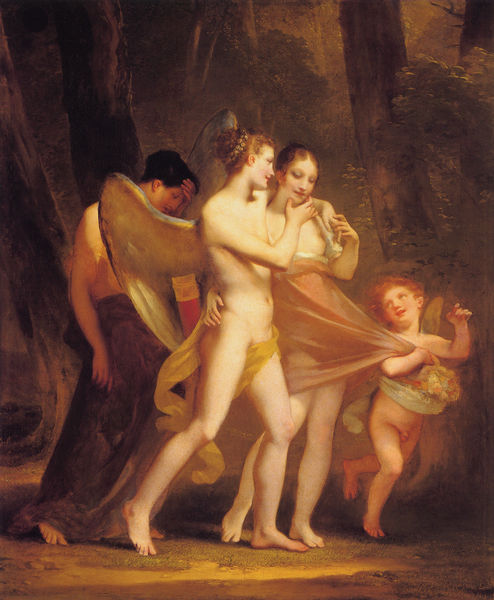
Titel: L'Amour séduit l'Innocence, le Plaisir l'entraîne, le Repentir suit, Die Liebe verführt die Unschuld, das Vergnügen bewirkt es, die Reue folgt
Künstler: Pierre Paul Prudhon
Institution: Privatsammlung
Schlagwörter: akt, baum, berg, dunkel, flügel, gemälde, gruppe, hand, haut, kopf, laub, mann, nackt, umhang, bäume, frauen, gelb, grün, menschen, blumen, braun, brust, femmes, frau, hell, licht, symbol, weiss, dame, rot, schleier, tuch, weg, beige, rock, augen, kleidung, trauer, bild, öl, natur, stamm, gehen, mantel, tücher, drei, kind, kinn, ohren, wald, engel, putte, putto, beine, bein, dutt, füße, liebe, fels, spazieren, zopf, brun, homme, jaune, marron, junge, bauchnabel, erotik, geschlecht, knie, zehen, freude, frühling, flechten, lachen, spiel, vier, knabe, fuss, religion, wandern, barfuß, blanc, noir, mythologie, spielend, andächtig, verführung, jüngling, mythos, nymphe, nymphen, eros, andacht, salonmalerei, venus, heilige, femme, kitsch, amor, fleurs, lumière, milet, köcher, psyche, arbre, bois, foret, cheveux, orange, peinture, couronne, fleur, robe, chasse, amour, drei frauen, cupido, allegorie, antique, sorge, couple, enfant, tristesse, verhüllung, huile, arbres, nue, aile, ange, anges, antiquité, epee, putti, fragonard, herbe, jeune, triste, heiterkeit, tentation, aphrodite, feuilles, agee, drap, forret, kompositionnn, lesbien, lesbienne, pied, doré, dieu, flugel, ailes, engelsflügel, clair, poussin, angelot, coiffure, renaissance, neid, geste, mains, nus, filles, jeunes, marche, verführt, deesse, nudité, pieds, tissu, rom, föügel, quatre, cupidon, troncs, séduction, amitié, trois, eros et psyché, mélancolie, nues, cherubin, raphaël, or, nu, menton, carquois, étoffe, gabriel, dorée, visages, désespoir, daphné, pagne, tirer, 18, holland, fée, nu féminin, defile, orphée, innocence, désir, sentiment, temptation, etuis